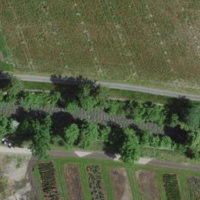
EUNIS habitat code: 40
Species observed at this site:
Lamium galeobdolon
Prunus spinosa